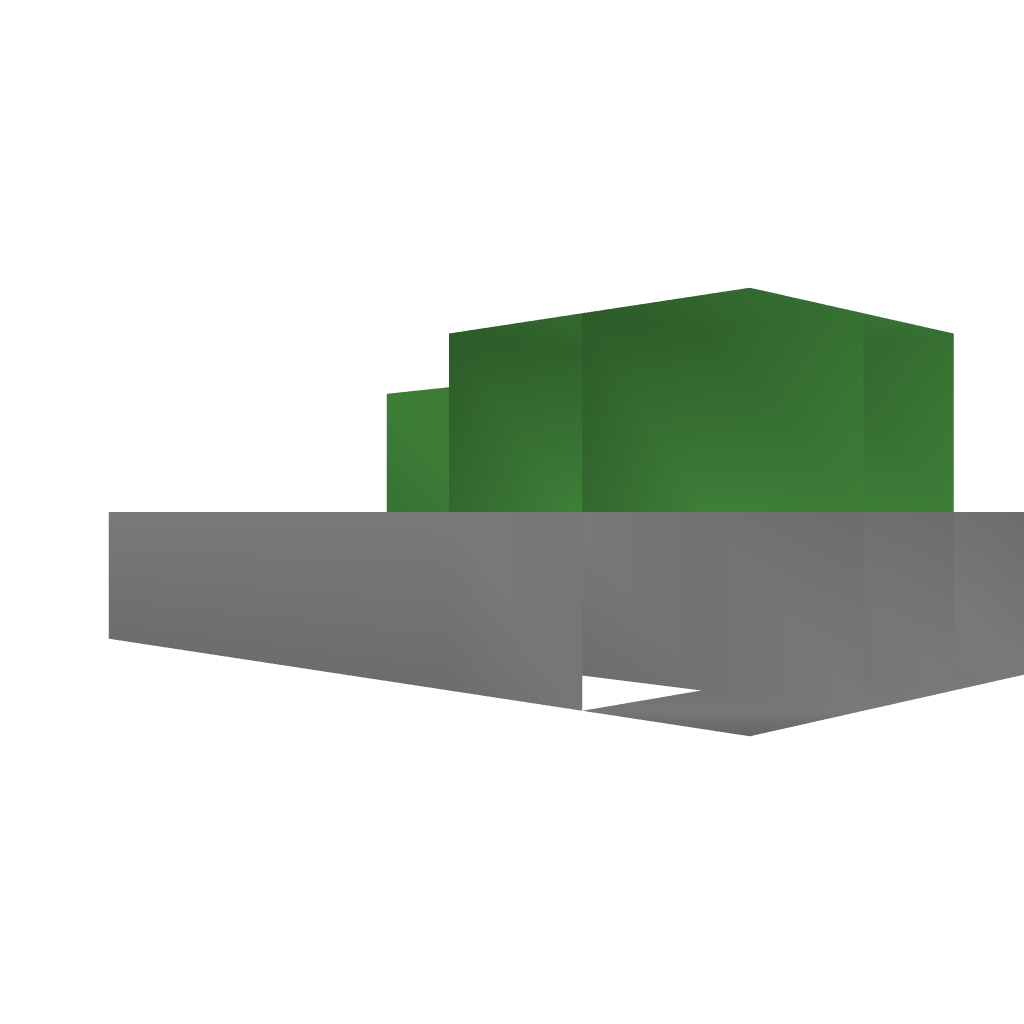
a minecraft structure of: Snow Mansion bad low quality